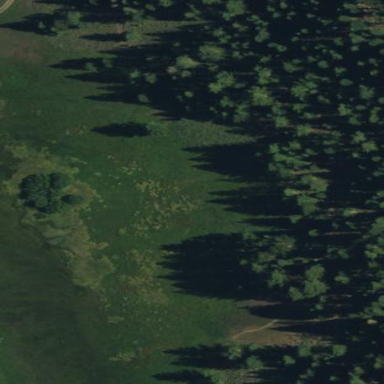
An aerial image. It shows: Beautiful meadow.